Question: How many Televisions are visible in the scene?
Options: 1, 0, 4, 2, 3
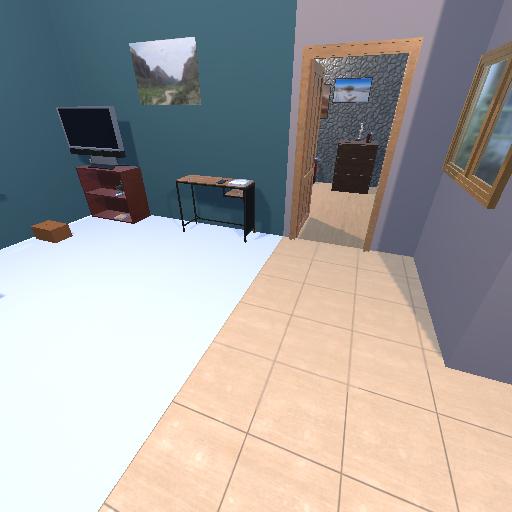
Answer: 1